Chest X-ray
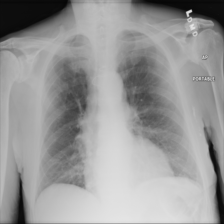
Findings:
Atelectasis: negative
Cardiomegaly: negative
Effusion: negative
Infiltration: positive
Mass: negative
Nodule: negative
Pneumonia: negative
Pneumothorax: negative
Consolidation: negative
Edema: negative
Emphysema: negative
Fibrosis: negative
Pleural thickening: negative
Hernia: negative